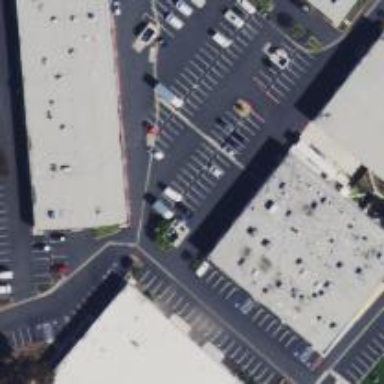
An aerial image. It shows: Industrial building.